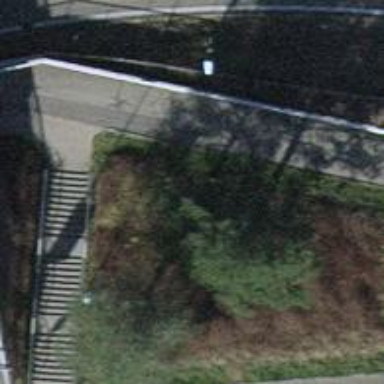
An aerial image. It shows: Set of steps on the road.